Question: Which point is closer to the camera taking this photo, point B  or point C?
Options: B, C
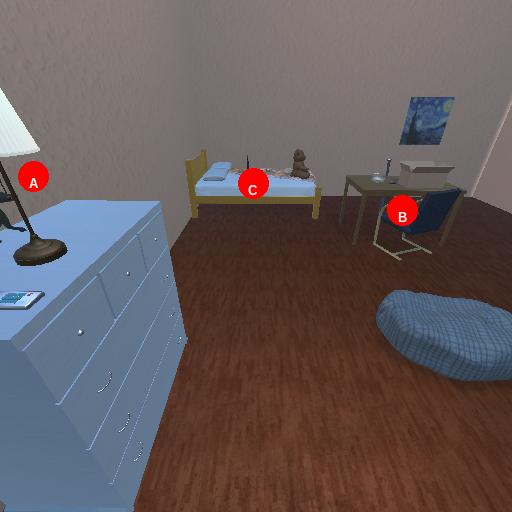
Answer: B